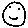
Label: smiley face